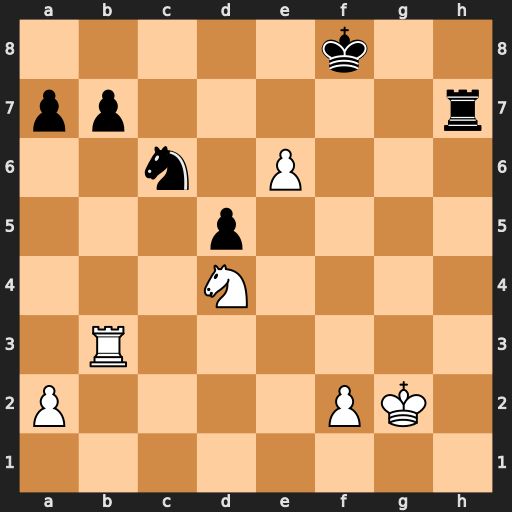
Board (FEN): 5k2/pp5r/2n1P3/3p4/3N4/1R6/P4PK1/8
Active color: w
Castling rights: -
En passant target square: -
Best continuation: Nxc6 Rg7+ Kf3 bxc6 Kf4